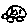
Label: car